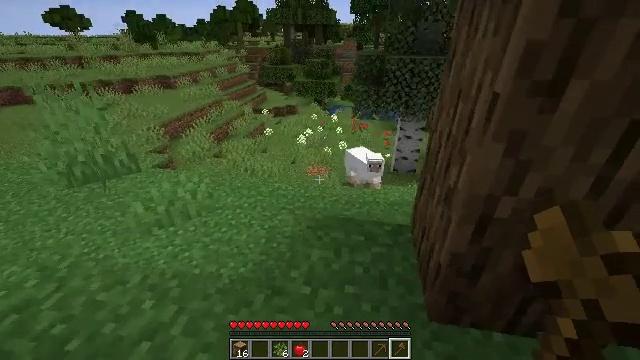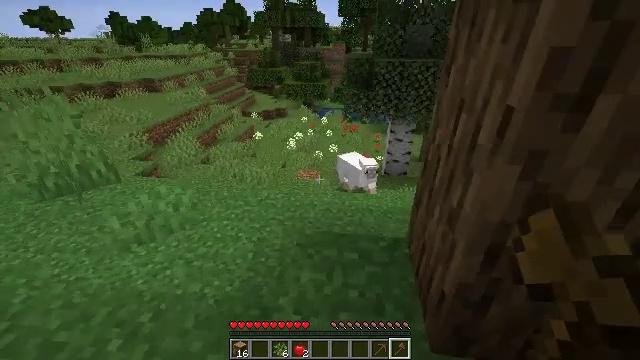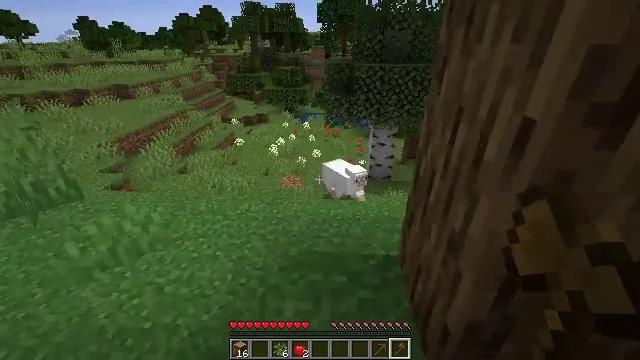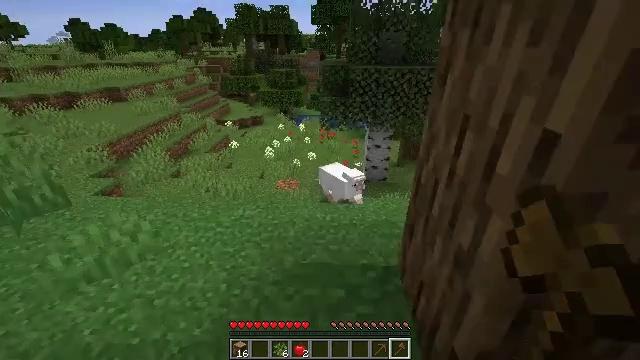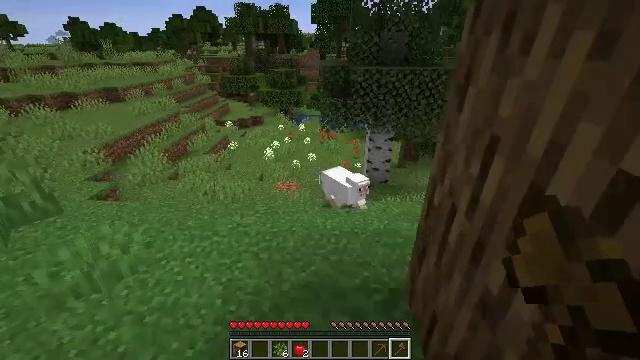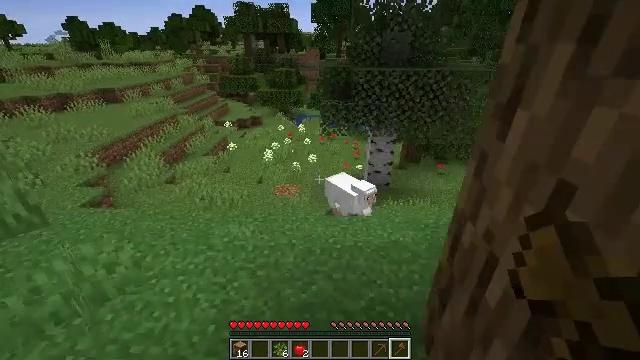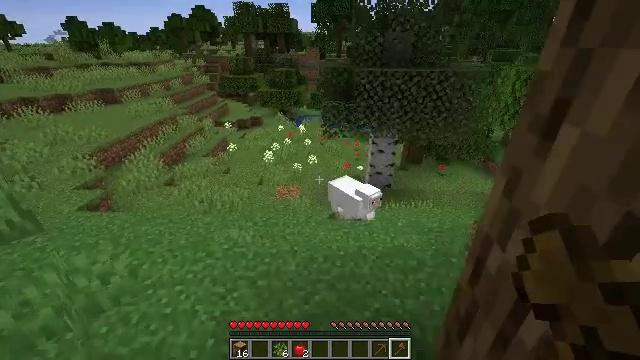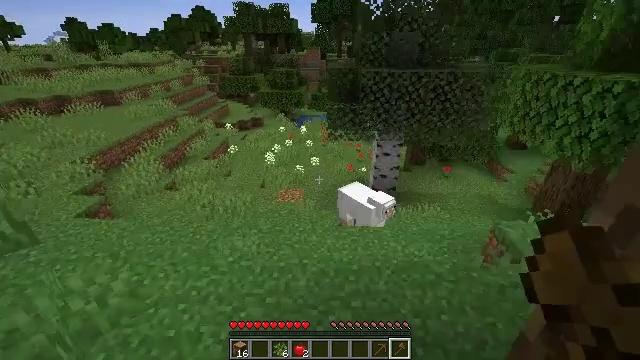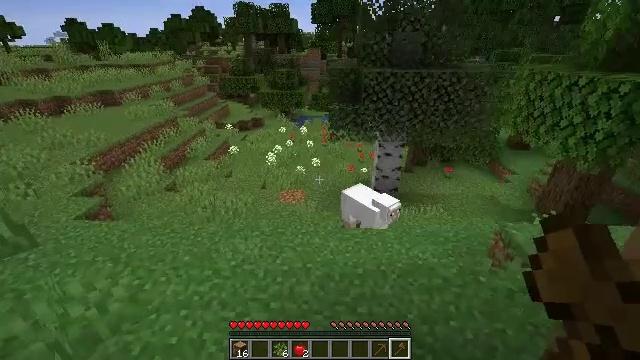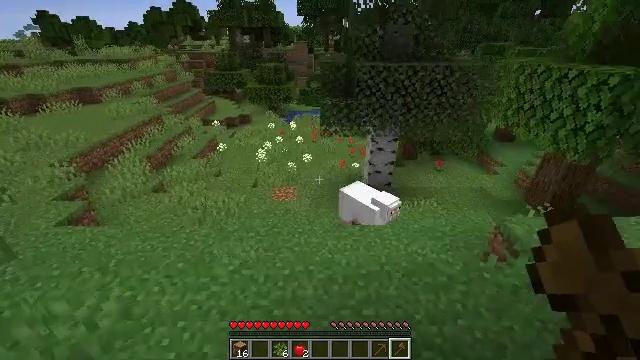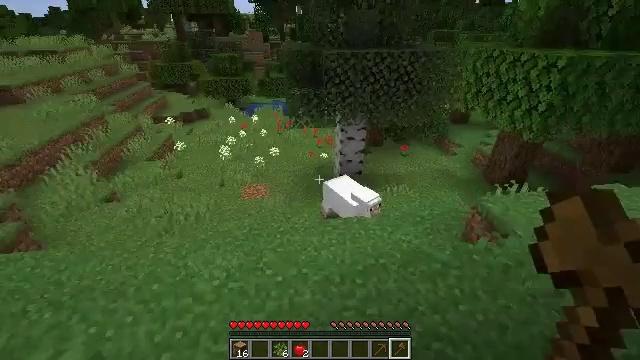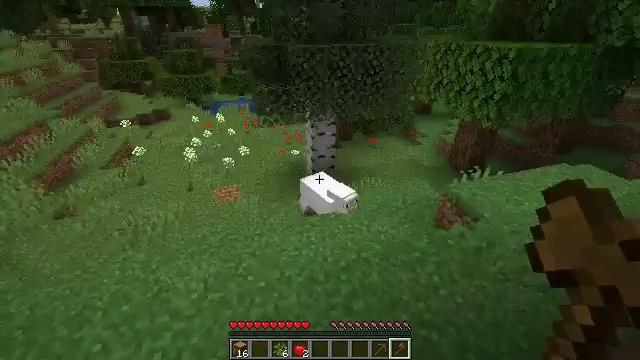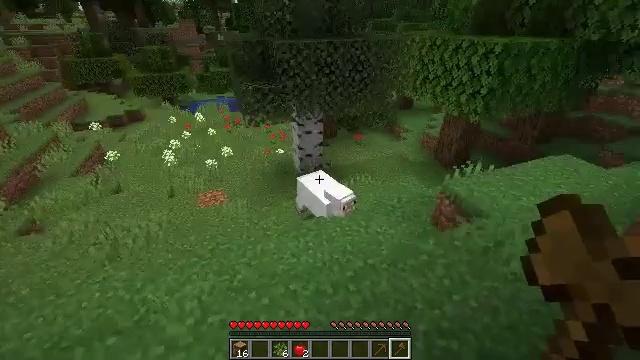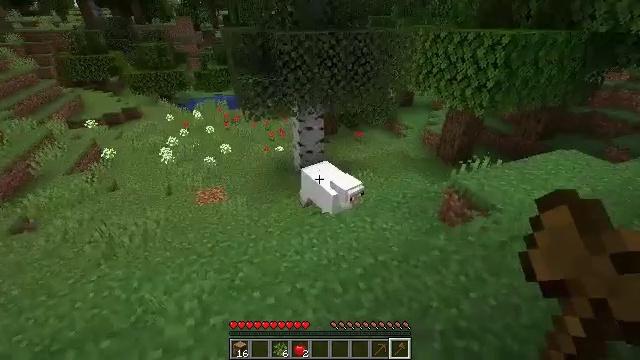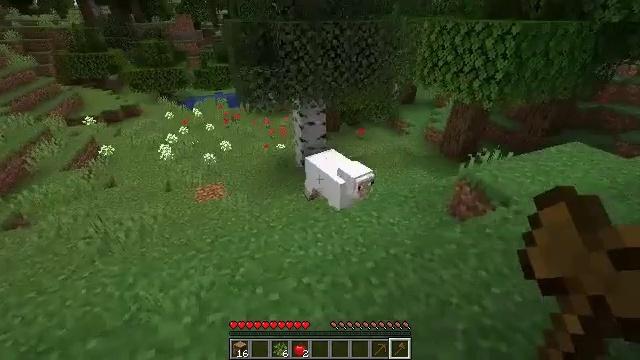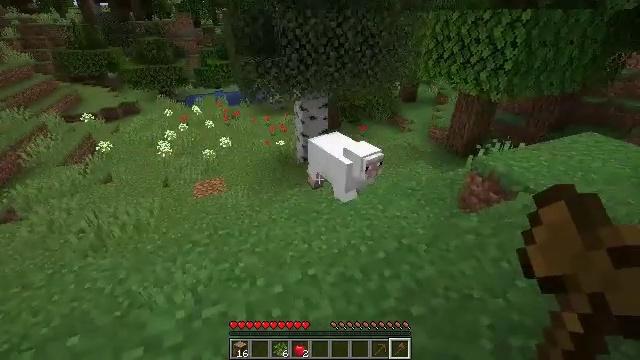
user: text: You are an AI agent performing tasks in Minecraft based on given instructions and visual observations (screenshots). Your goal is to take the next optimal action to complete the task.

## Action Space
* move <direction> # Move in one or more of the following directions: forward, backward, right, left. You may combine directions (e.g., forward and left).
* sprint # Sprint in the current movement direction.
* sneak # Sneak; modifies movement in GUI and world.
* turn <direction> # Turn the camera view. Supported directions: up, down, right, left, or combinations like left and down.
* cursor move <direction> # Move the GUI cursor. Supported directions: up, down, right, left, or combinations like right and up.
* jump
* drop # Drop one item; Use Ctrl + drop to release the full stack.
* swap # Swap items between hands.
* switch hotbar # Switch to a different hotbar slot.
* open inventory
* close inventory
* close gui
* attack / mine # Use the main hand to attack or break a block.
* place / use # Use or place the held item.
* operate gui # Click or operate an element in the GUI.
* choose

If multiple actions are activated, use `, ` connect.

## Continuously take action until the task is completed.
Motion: motion action
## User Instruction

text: Hunt animals.
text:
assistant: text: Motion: move forward, turn right
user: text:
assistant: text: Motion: move forward, turn right
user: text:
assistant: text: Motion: move forward, turn right
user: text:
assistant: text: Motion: move forward
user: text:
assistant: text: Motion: move forward
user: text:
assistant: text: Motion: move forward and move left
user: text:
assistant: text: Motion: move forward and move left
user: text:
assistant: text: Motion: move forward and move left
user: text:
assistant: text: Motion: move forward and move left, turn right and down
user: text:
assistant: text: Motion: move forward and move left, turn right and down
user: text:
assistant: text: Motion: move forward and move left, turn right
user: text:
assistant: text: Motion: move forward and move left, turn right
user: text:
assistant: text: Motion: move forward
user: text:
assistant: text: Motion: move forward
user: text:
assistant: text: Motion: move forward
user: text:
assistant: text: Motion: move forward
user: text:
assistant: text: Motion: move forward
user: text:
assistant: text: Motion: move forward
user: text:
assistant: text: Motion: move forward, turn right and down, jump
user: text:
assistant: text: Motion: move forward, turn right and down, jump
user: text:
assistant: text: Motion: move forward, turn right and down, jump
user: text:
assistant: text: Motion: move forward, jump
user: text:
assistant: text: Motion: move forward, jump
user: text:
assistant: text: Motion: move forward, turn right
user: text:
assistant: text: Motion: move forward
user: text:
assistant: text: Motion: move forward
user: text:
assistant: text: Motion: move forward, turn right and down
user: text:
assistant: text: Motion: move forward, turn right and down
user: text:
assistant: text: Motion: turn right and down, attack / mine
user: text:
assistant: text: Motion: attack / mine